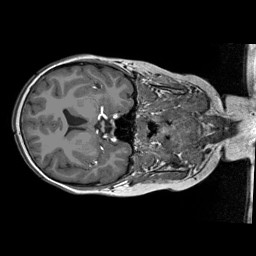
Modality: T1w
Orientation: axial
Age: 11
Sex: male
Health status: ill